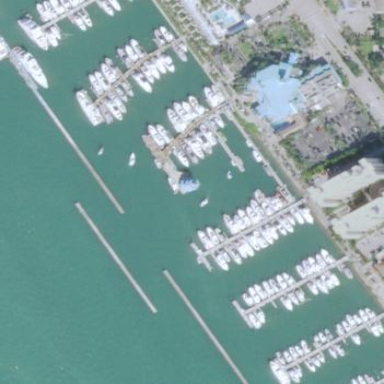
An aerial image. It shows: Marina area designated for leisure activities.